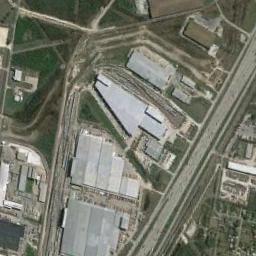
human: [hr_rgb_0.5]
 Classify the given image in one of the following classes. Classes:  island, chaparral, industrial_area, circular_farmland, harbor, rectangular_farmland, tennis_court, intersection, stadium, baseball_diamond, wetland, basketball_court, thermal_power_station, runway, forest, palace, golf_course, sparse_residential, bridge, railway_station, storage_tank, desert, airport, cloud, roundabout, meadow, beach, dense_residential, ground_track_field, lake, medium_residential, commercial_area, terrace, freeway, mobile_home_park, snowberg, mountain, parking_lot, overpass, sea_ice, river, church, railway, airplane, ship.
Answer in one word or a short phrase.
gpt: industrial_area